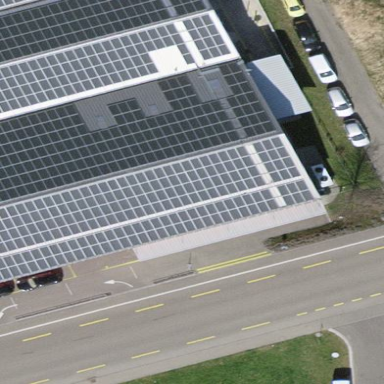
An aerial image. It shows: Solar photovoltaic panel generator.